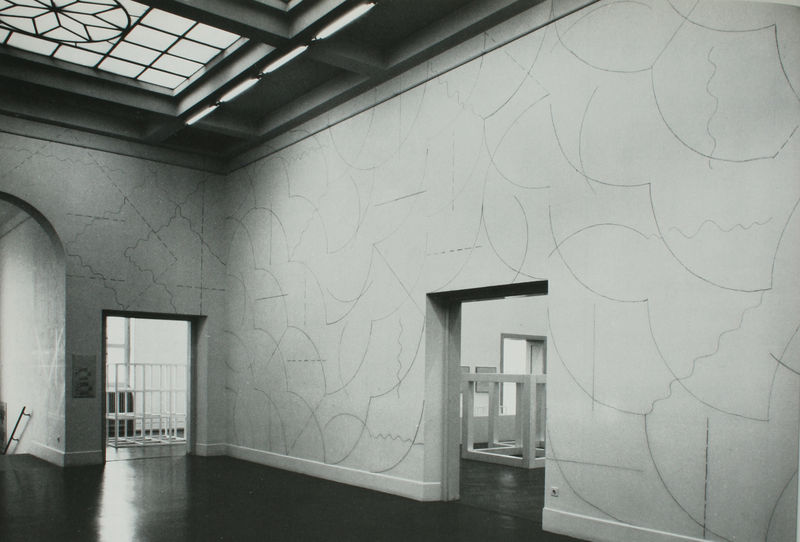
Titel: All two-part combinations
Künstler: Sol Lewitt
Standort: Varese
Institution: Privatsammlung
Schlagwörter: schatten, weiß, fenster, glas, grau, hell, licht, raum, schwarz, tür, muster, wand, innenraum, boden, decke, skulptur, wellen, bilder, bogen, türen, modern, risse, linien, türe, saal, treppe, jugendstil, tapete, streng, wandmalerei, geländer, stufen, lichteinfall, striche, halle, foto, fotografie, wände, berlin, offen, durchblick, linie, dachfenster, räume, würfel, ausstellung, halbkreis, bauhaus, quadrate, geometrisch, zickzack, wandbilder, weß, quader, treppengeländer, museum, sol, glasdach, stahl, lewitt, aufnahme, schwar, kuben, installation, objekte, gallerie, kubus, oberlicht, durchgänge, halbkreise, hamburg, sall, lichthof, ausstellungsraum, steckdose, wandgestaltung, schwaqrz, sol lewitt, glasdecke, installationen, holzelemente, ausstellungsräume, ausstellunsraum, bausätze, hamburger bahnhof, oberbeleuchtung, sol lewit